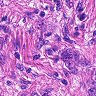
Metastatic tissue present: yes